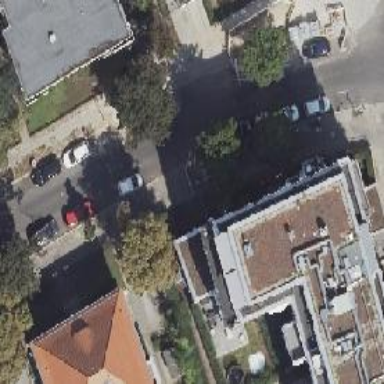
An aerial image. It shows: Sidewalk.